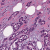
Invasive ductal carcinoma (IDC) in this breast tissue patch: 1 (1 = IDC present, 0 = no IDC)